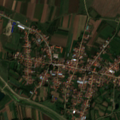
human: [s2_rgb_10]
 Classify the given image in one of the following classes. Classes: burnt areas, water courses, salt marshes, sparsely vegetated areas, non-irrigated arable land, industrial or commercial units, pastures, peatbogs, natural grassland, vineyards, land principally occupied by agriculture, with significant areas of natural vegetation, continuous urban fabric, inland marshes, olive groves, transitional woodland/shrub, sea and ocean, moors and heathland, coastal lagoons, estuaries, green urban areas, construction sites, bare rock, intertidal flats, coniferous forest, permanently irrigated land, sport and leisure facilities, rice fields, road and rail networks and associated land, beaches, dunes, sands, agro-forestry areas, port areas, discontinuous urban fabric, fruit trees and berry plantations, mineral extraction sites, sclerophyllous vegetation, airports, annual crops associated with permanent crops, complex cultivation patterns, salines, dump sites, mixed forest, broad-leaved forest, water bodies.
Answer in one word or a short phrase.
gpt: discontinuous urban fabric, non-irrigated arable land, complex cultivation patterns, land principally occupied by agriculture, with significant areas of natural vegetation, transitional woodland/shrub